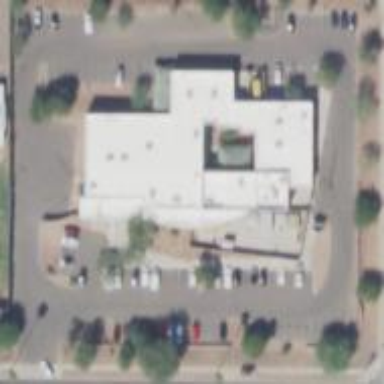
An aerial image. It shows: Healthcare clinic is depicted in the image.